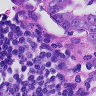
Metastatic tissue present: yes